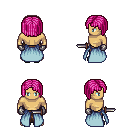
a pixel art fantasy rpg character, male body template, human, tanned skin, overskirt, robe skirt, pink pageboy hairstyle, metal gloves, gray slippers, dagger, four views (front, back, left, right), 2x2 character sprite sheet, small pixel art, hard edges, no anti-aliasing